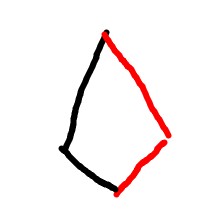
Shape: kite